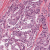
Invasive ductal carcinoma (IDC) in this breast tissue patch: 1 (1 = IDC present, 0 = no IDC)